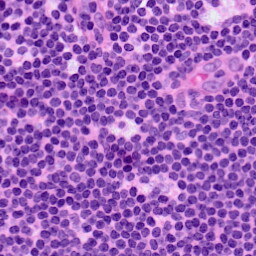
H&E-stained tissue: LymphNode